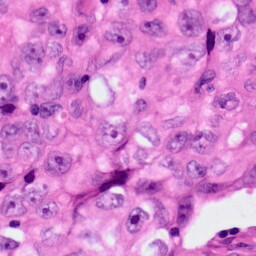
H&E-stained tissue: Lung